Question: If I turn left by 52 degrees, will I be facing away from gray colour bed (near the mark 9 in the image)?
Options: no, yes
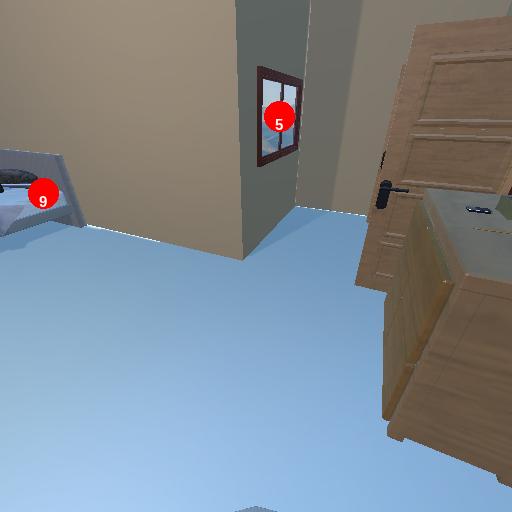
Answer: no